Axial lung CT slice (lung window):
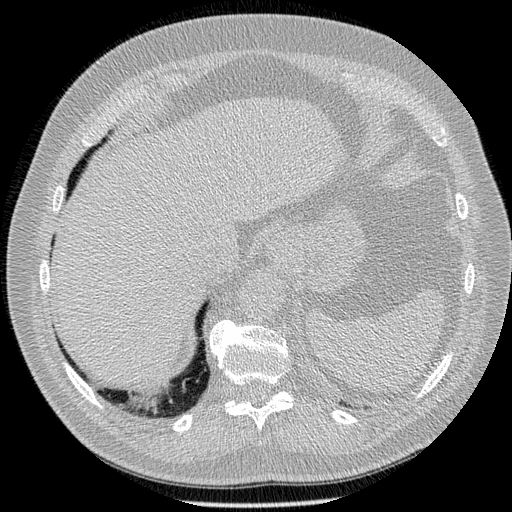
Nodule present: no